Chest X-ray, AP view. Patient: 67 years old, sex F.
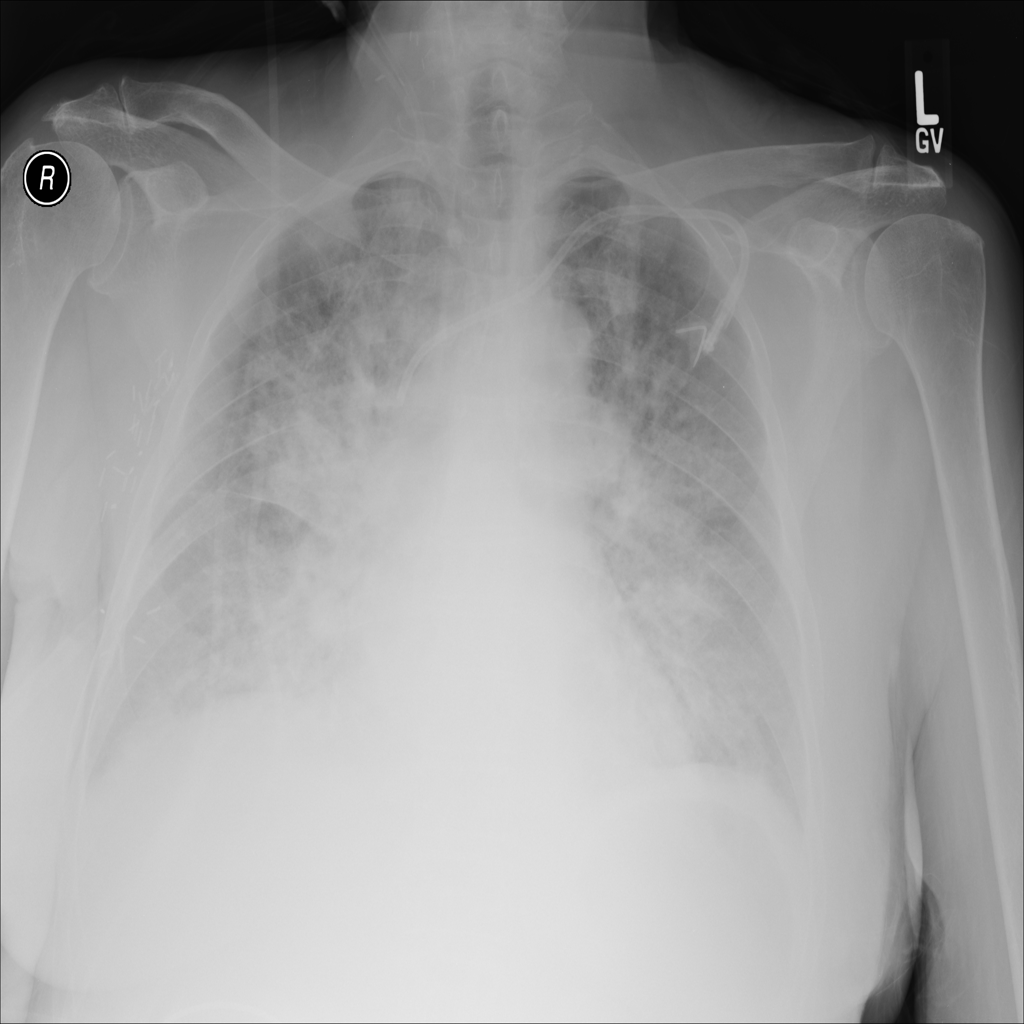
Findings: Infiltration